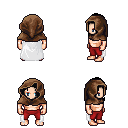
a pixel art fantasy rpg character, male body template, human, light skin, white cape, red pants, black long hairstyle, cloth hood, four views (front, back, left, right), 2x2 character sprite sheet, small pixel art, hard edges, no anti-aliasing